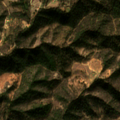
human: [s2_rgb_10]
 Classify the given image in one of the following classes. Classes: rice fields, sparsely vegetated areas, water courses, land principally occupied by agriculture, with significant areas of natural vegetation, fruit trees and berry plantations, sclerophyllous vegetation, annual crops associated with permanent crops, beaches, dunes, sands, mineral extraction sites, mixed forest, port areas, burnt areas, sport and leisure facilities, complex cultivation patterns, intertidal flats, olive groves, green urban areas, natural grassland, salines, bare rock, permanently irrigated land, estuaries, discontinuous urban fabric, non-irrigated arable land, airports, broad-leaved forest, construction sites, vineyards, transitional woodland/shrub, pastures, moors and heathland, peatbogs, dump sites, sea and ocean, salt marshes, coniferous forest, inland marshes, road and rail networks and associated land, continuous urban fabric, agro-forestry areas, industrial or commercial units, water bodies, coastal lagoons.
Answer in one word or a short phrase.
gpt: land principally occupied by agriculture, with significant areas of natural vegetation, agro-forestry areas, broad-leaved forest, transitional woodland/shrub